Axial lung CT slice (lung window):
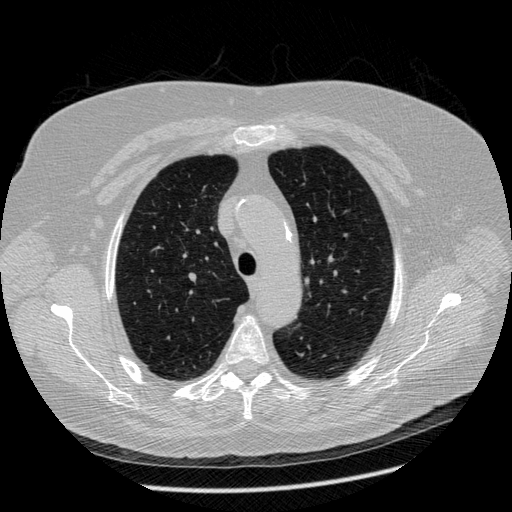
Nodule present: no